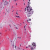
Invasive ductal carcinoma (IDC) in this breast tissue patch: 0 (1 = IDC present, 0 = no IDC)